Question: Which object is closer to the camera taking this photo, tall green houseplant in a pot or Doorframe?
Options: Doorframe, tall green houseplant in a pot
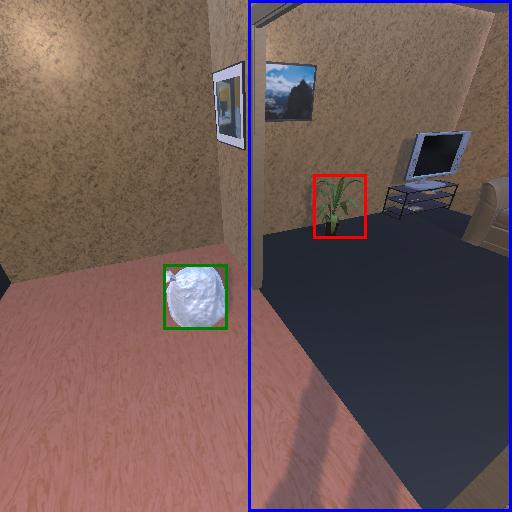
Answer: Doorframe